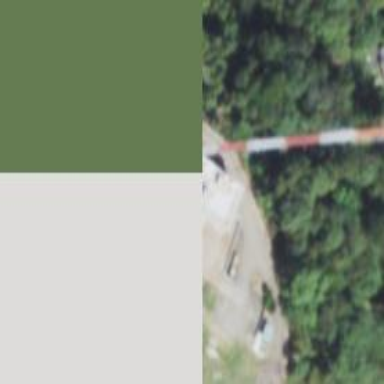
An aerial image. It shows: Communication mast tower.